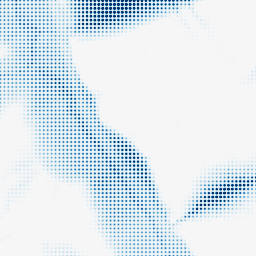
Category: morphological
Decomposition family: morphological
Decomposition parameters: operation: closing
size: 50
Upsampling method: sinc_hamming
Upsampling parameters: scale: 8
kernel_size: 4
Upsampling scale: 8